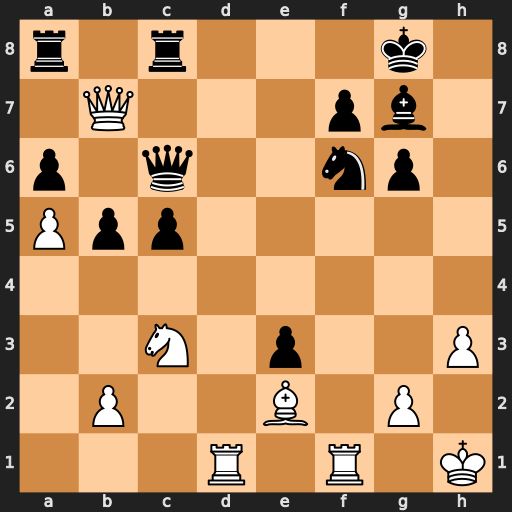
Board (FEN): r1r3k1/1Q3pb1/p1q2np1/Ppp5/8/2N1p2P/1P2B1P1/3R1R1K
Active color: w
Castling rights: -
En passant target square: -
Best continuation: Rd8+ Kh7 Qxc6 Rxc6 Rxa8